Aerial crown-view tile of a tropical tree (Barro Colorado Island, Panama), acquired 20250414:
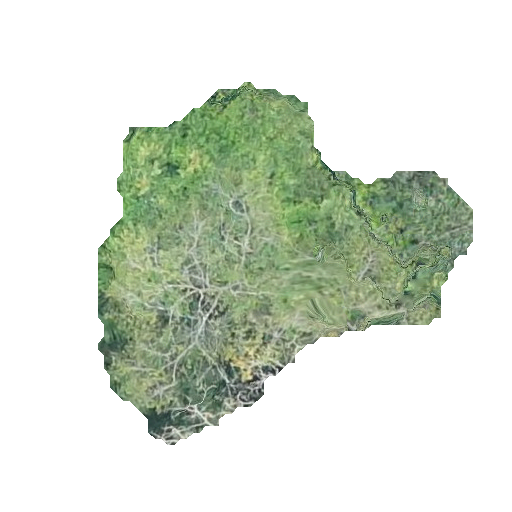
Species: Luehea seemannii
GBIF accepted scientific name: Luehea seemannii
Crown area: 121.029 m²